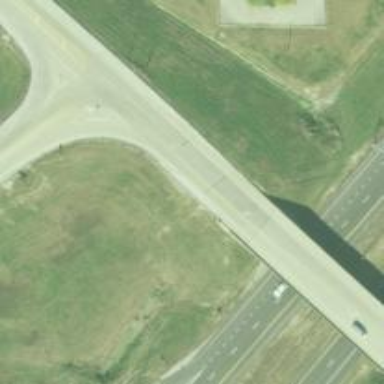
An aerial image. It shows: Tertiary road.